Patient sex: M
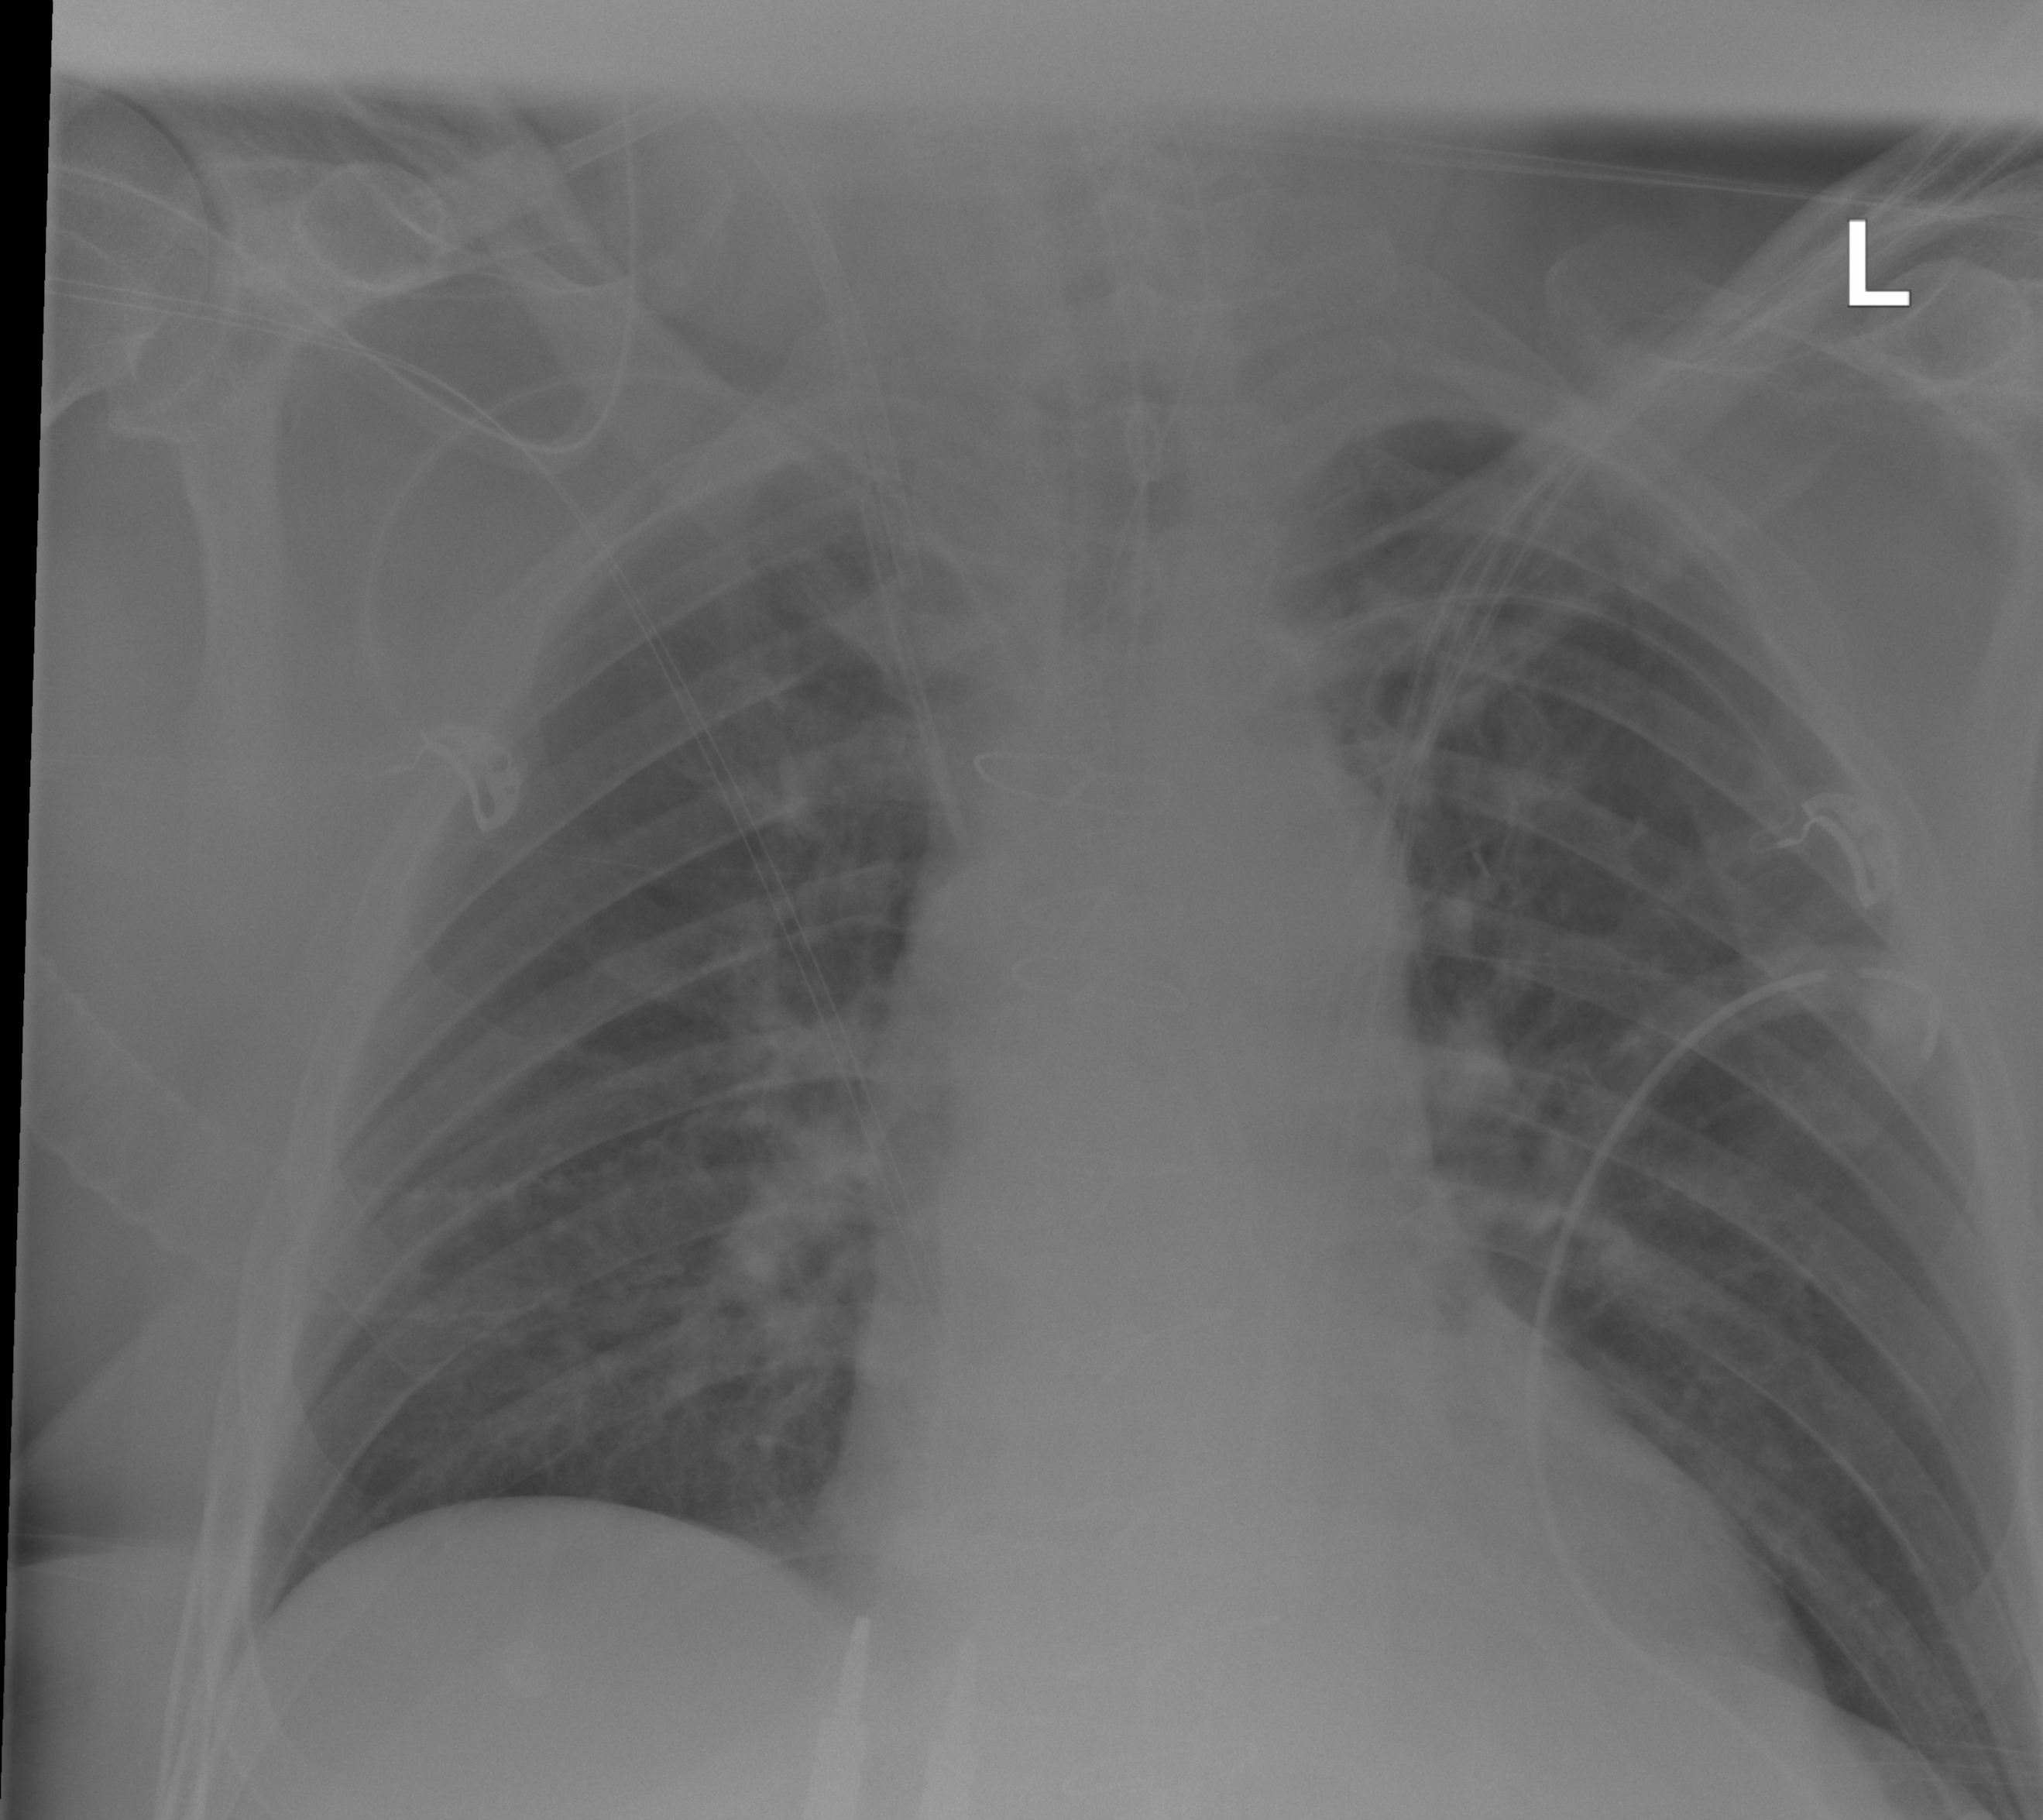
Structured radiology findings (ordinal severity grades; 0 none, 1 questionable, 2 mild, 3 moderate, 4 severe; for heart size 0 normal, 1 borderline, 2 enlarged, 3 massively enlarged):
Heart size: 0
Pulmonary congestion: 0
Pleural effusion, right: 0
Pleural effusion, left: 0
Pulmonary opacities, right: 0
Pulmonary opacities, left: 0
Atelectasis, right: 2
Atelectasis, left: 2